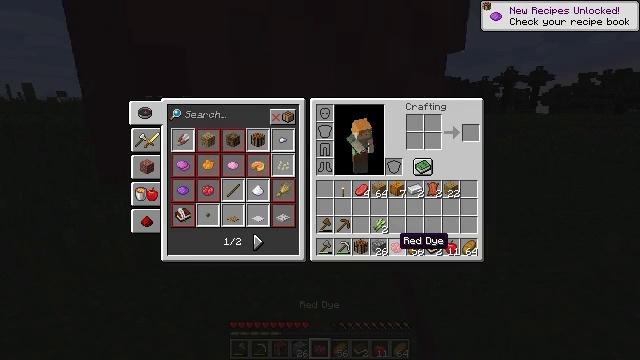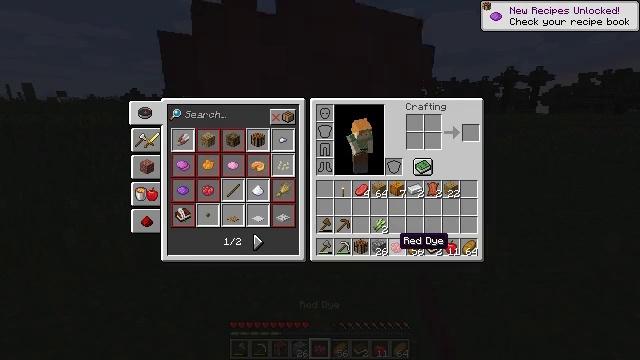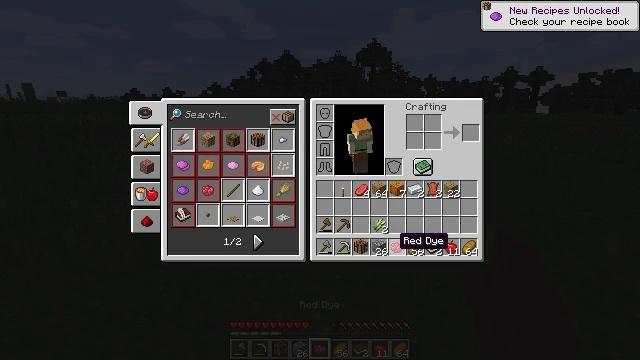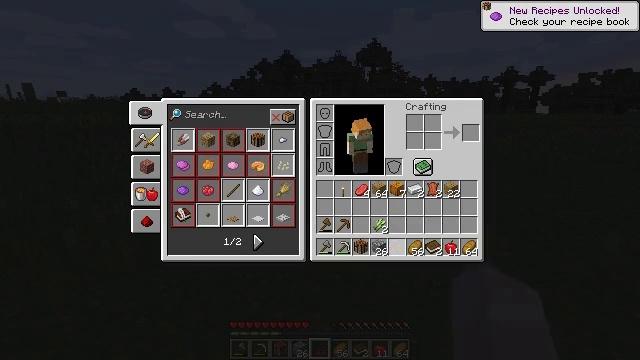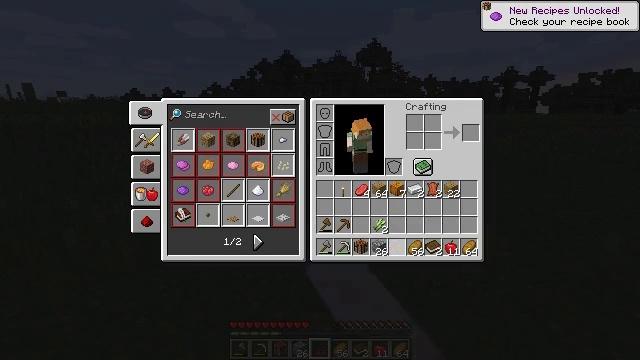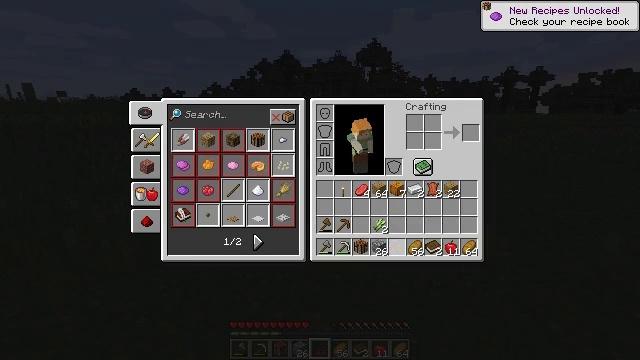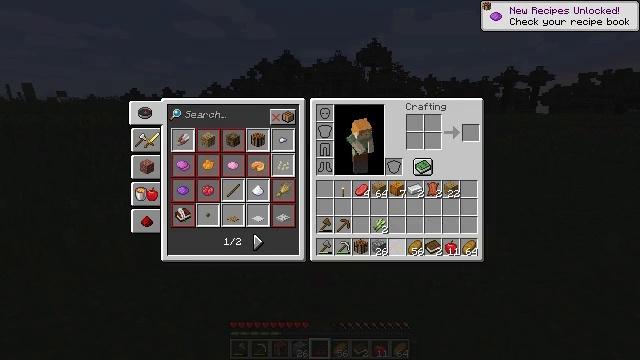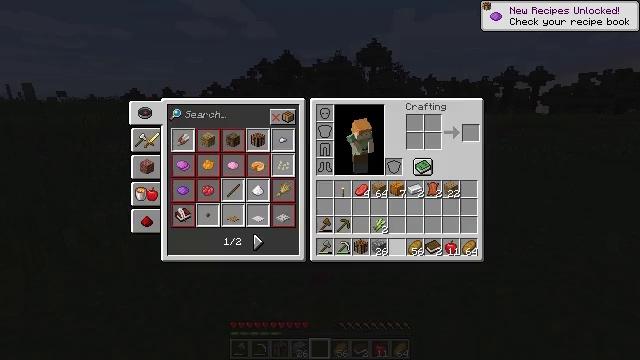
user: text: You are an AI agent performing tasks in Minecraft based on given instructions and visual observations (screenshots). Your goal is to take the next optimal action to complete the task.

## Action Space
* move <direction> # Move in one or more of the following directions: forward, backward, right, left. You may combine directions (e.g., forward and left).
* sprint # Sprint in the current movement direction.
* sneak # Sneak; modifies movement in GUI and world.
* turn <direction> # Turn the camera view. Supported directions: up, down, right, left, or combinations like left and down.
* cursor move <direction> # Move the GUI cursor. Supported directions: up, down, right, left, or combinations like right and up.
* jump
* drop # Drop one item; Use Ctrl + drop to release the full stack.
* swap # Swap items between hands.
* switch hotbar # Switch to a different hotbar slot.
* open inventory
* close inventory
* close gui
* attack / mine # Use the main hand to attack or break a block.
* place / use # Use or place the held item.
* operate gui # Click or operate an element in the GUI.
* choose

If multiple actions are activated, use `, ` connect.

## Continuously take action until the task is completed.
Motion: motion action
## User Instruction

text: Remove a red dye from the inventory.
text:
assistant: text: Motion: no_op
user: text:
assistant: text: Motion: no_op
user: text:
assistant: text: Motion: drop
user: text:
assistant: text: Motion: drop
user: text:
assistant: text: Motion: drop
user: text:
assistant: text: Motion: no_op
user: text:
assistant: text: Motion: no_op
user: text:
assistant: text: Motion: no_op